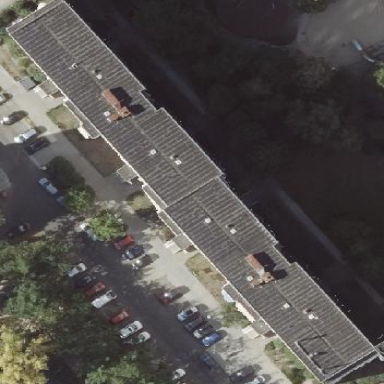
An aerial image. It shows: Building with apartments and flat roof.